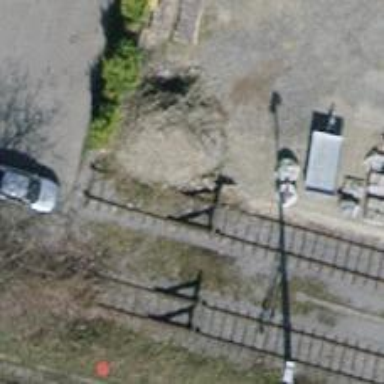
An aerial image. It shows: Railway buffer stop.